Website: ulta-beauty
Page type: delivery-shipping
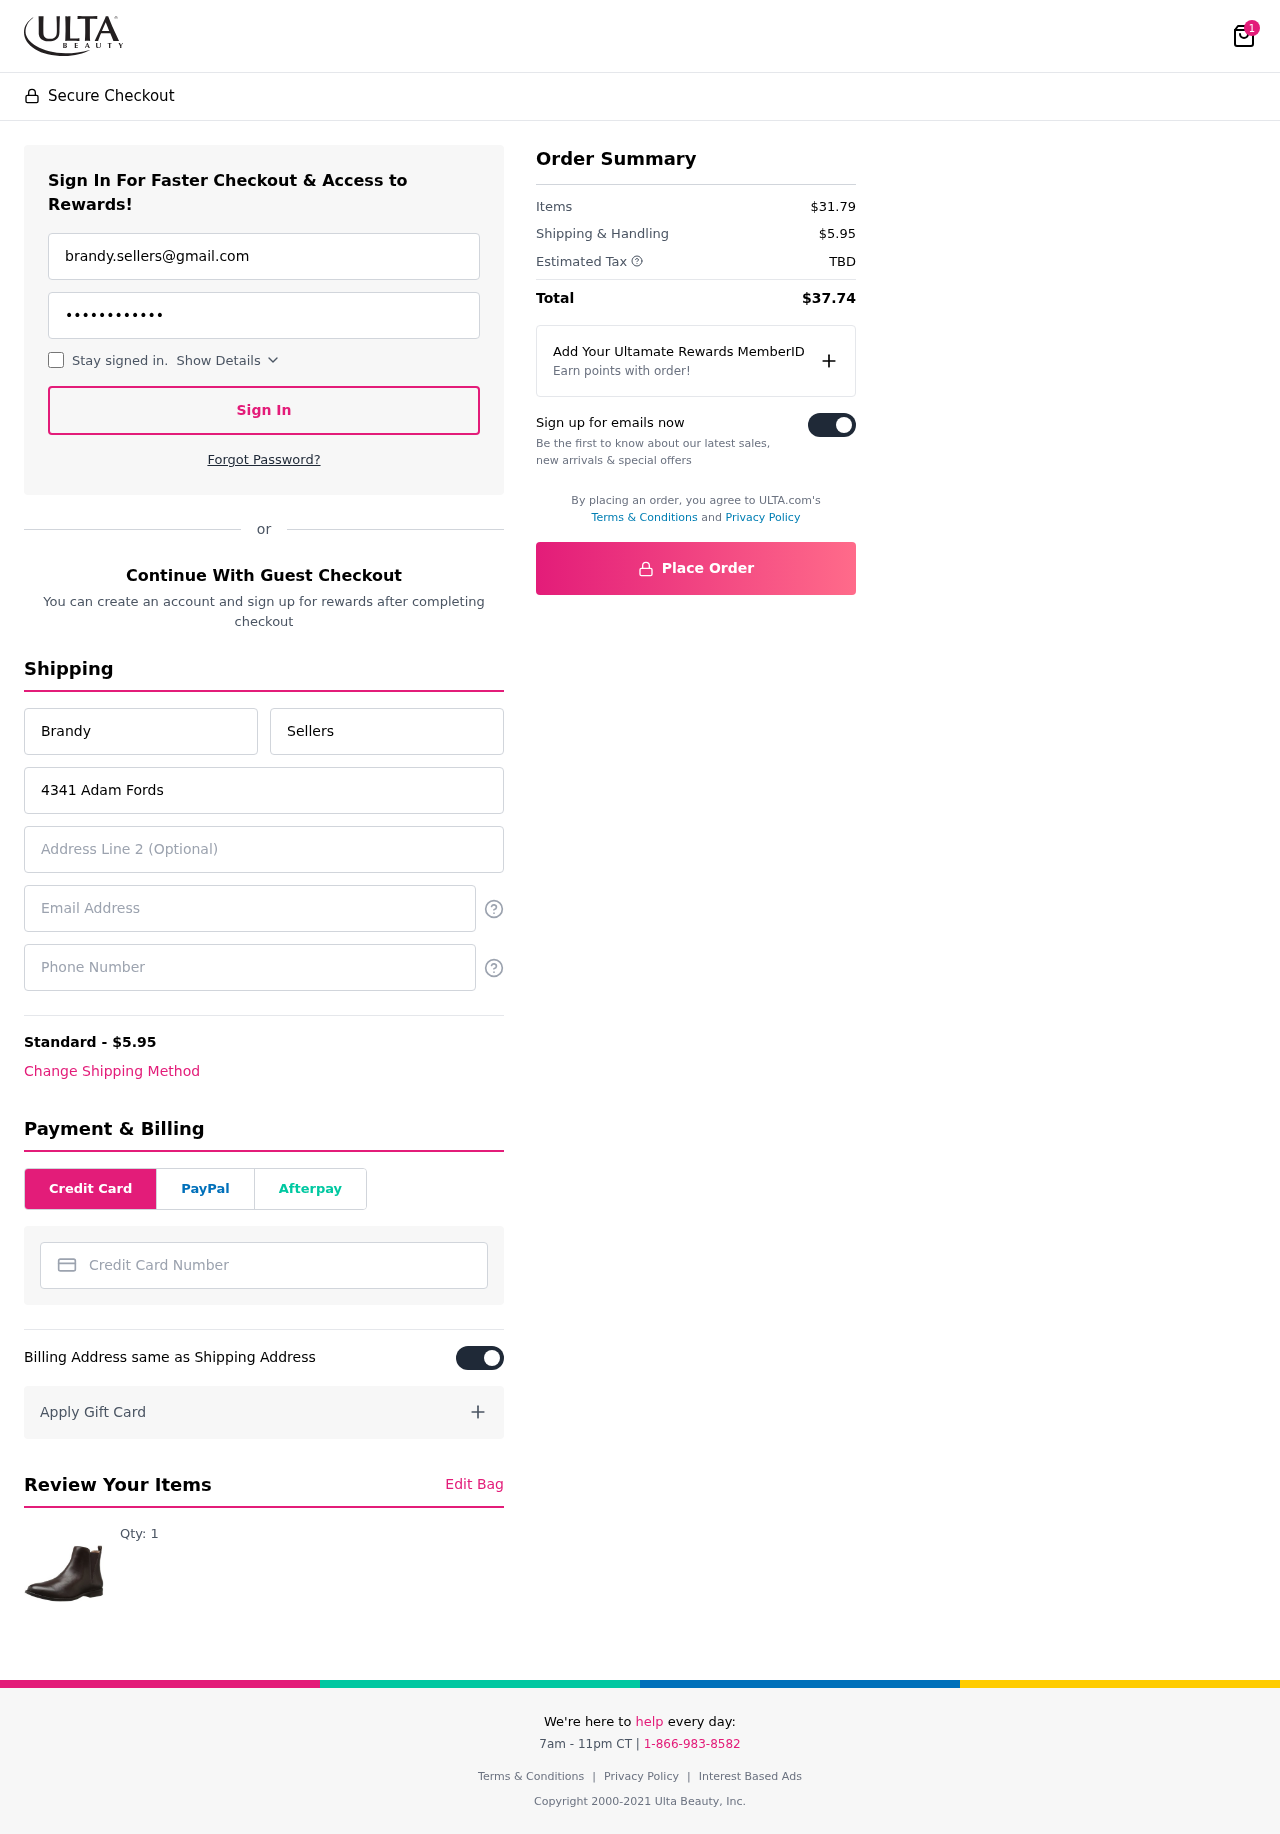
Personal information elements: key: PII_CARD_NUMBER
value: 4148 7651 7584 5240
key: PII_EMAIL
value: brandy.sellers@gmail.com
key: PII_EMAIL2
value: brandy.sellers@gmail.com
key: PII_FIRSTNAME
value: Brandy
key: PII_LASTNAME
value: Sellers
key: PII_PHONE
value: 7482237512
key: PII_STREET
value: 4341 Adam Fords
Product elements: key: PRODUCT1_QUANTITY
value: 1
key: PRODUCT1
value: Qty: 1
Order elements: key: ORDER_NUM_ITEMS
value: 1
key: ORDER_SHIPPING_COST
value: $5.95
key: ORDER_SUBTOTAL
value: $31.79
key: ORDER_TAX
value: TBD
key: ORDER_TOTAL
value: $37.74